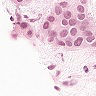
Metastatic tissue present: yes